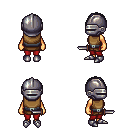
a pixel art fantasy rpg character, female body template, human, tanned skin, leather chest armor, red pants, raven parted hairstyle, metal helm, metal boots, dagger, four views (front, back, left, right), 2x2 character sprite sheet, small pixel art, hard edges, no anti-aliasing